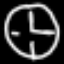
Label: clock